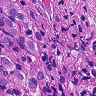
Metastatic tissue present: yes